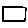
Label: square